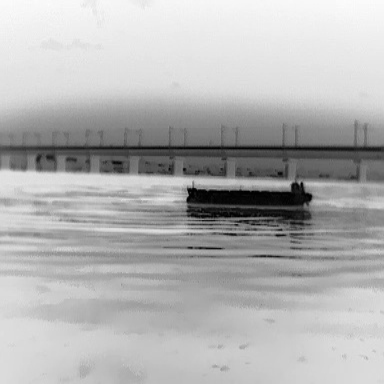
There is a liner in the infrared image.